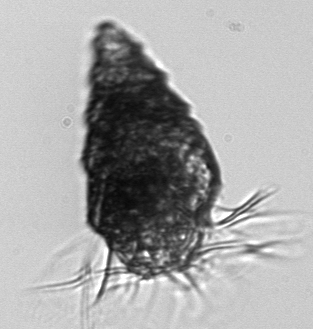
Label: Laboea_strobila